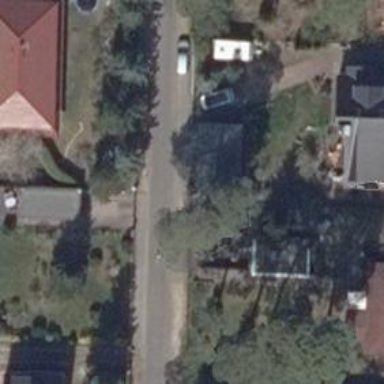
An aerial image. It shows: Driveway leading to service road.